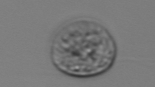
Label: Amoeba